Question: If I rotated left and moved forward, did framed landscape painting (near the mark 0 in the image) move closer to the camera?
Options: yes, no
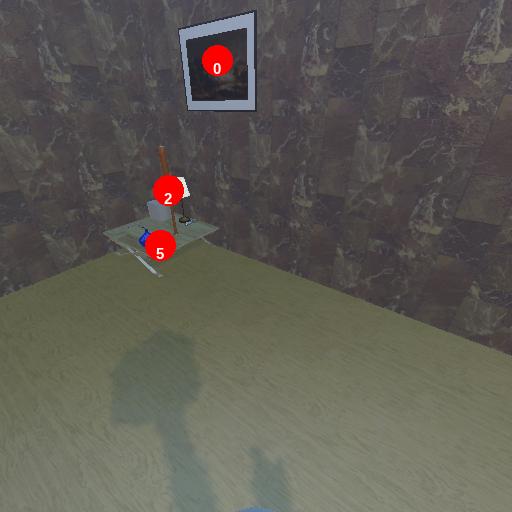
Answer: yes